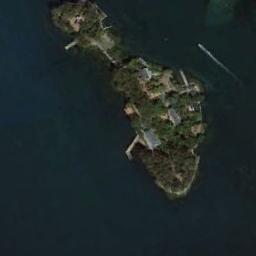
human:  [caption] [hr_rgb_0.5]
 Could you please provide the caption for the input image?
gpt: The islands are not large .

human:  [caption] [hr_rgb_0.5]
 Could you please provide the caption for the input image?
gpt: There are many trees on the island .

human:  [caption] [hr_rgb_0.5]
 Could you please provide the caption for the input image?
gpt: Irregularly shaped green islands are surrounded by blue sea water, Green plants on the island, Buildings and houses .

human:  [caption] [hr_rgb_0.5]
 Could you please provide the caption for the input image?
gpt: The two connected islands have dense vegetation and the waters around the islands is deep blue .

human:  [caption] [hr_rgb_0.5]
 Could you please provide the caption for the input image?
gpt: There are many green trees and some buildings on the island .